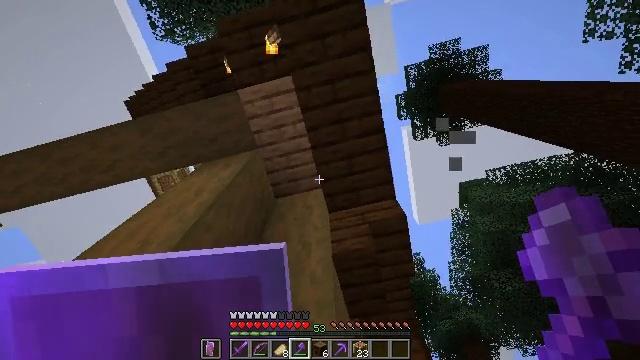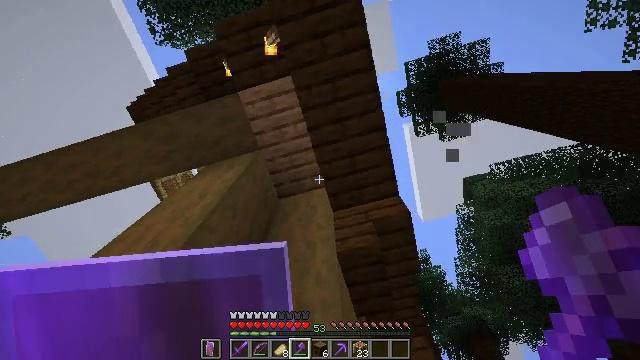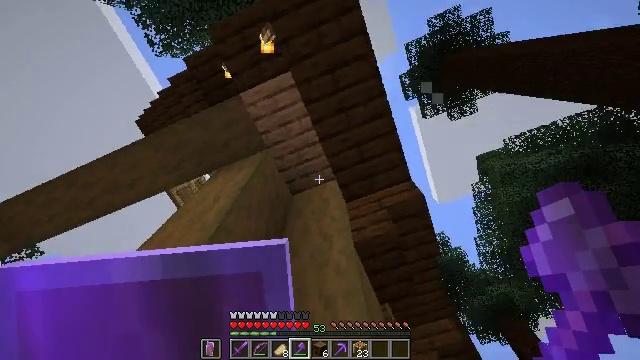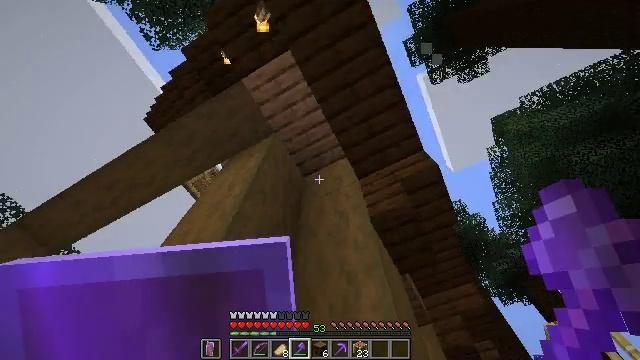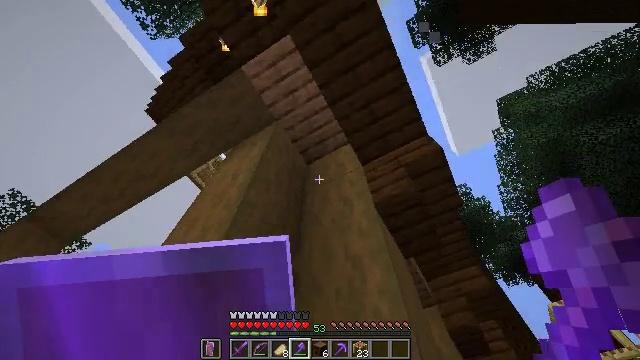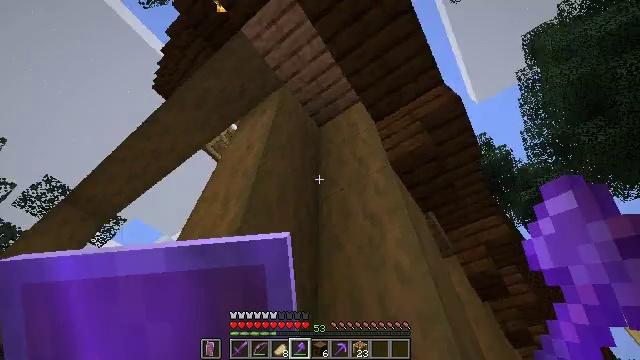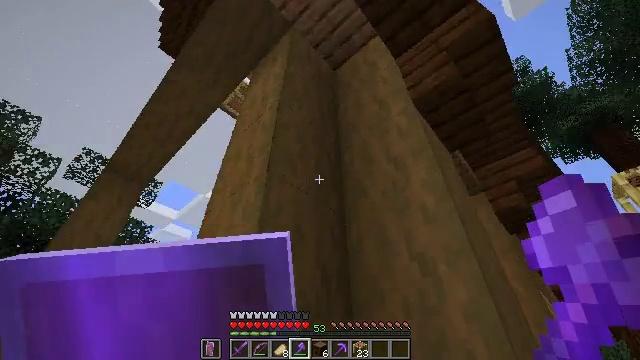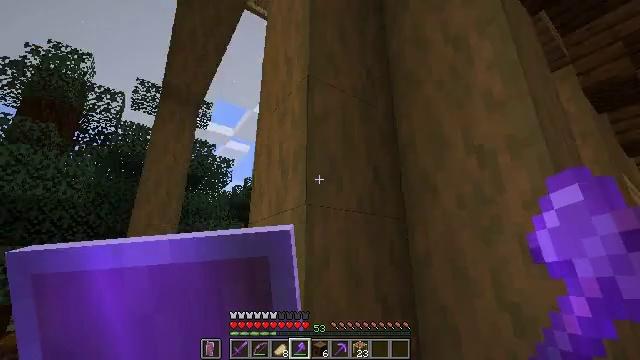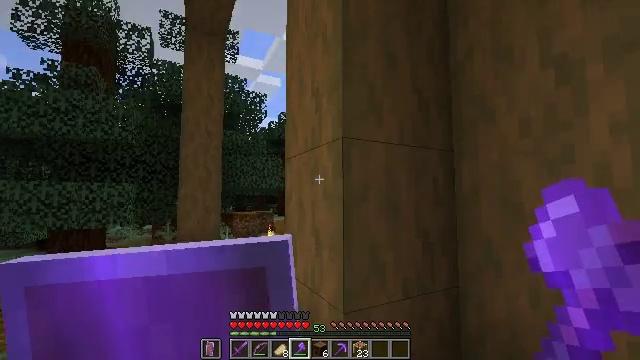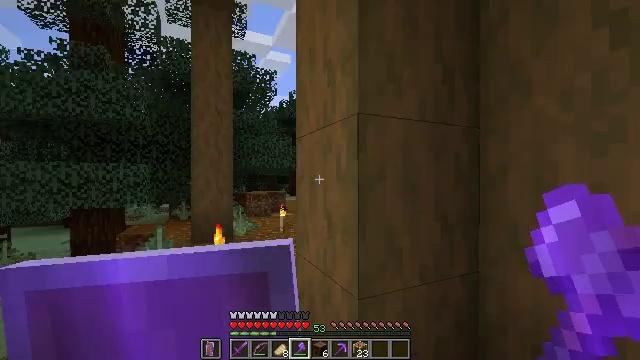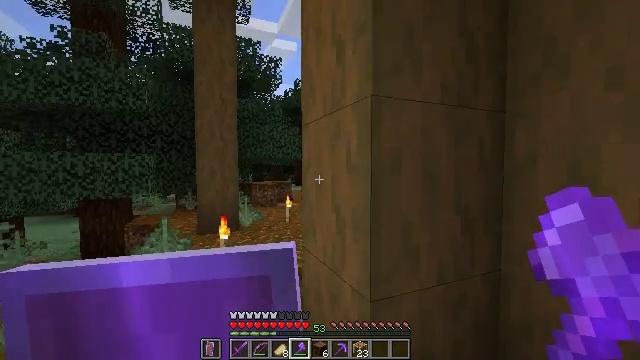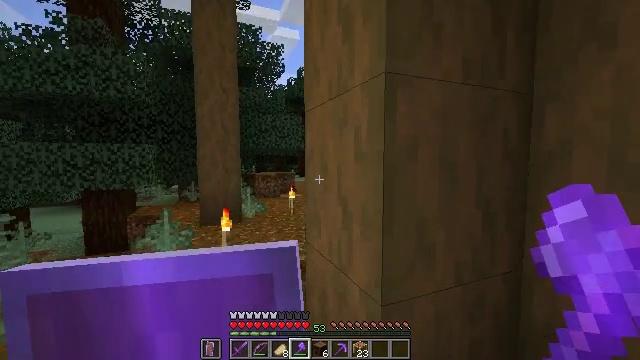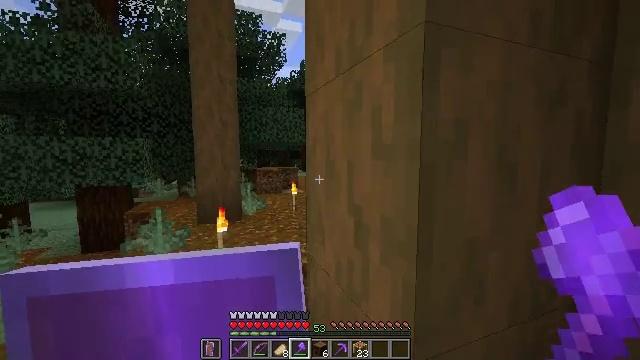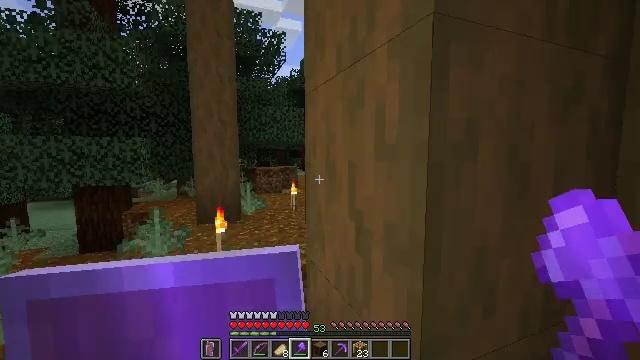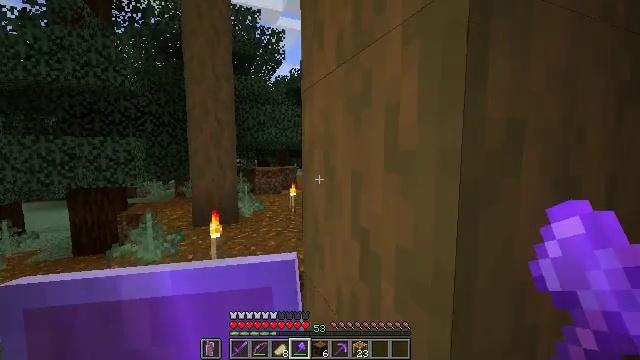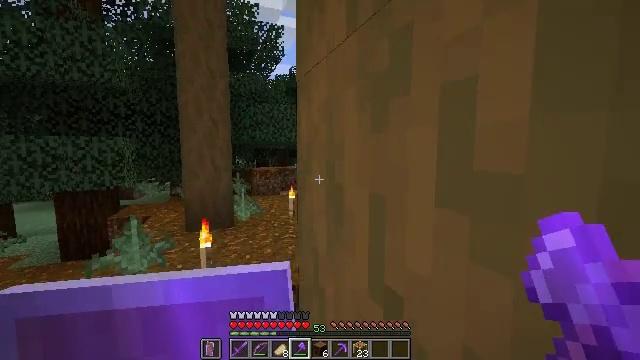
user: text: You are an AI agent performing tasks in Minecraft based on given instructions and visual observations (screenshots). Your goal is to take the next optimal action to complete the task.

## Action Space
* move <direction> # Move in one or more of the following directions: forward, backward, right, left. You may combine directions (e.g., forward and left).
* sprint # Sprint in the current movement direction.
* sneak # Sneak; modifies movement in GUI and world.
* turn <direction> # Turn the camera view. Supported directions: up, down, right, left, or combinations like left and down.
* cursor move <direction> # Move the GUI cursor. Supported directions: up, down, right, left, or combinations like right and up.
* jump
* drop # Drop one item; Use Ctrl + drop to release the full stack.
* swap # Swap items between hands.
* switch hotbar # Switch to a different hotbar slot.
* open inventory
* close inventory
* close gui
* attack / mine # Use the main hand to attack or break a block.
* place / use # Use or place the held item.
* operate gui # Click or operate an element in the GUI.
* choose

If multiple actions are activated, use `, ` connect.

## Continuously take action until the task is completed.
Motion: motion action
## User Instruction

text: Harvest stripped spruce log.
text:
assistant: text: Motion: turn left
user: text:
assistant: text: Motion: turn left and down
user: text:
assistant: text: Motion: turn left and down
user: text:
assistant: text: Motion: turn left and down
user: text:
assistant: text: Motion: turn left and down
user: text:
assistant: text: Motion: turn left and down
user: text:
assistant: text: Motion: turn left and down
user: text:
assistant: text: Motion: move forward, turn left and down
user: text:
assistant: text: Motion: move forward, turn left and down
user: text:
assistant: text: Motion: move forward, turn left and down
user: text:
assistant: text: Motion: move forward, turn down
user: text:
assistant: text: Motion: move forward, turn down
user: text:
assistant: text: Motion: move forward
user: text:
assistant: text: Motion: move forward
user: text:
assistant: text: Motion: move forward
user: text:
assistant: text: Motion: move forward
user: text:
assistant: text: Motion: move forward
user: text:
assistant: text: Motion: move forward
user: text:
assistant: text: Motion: move forward
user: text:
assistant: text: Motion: move forward
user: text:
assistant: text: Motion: move forward
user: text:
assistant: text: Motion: move forward and move left
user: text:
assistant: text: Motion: move forward and move left, turn right and up
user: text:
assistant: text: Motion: move forward and move left, turn right and up
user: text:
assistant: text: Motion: move forward, turn right and up
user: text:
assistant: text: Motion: move forward
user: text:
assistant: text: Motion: move forward, turn right and up
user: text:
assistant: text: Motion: move forward, turn left and up
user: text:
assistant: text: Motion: move forward, turn left and up
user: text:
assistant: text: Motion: move forward, turn left and up